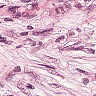
Metastatic tissue present: yes